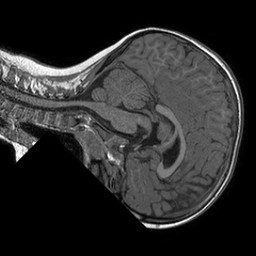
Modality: T1w
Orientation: sagittal
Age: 5
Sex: male
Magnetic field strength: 3 T